Question: I can see that some methods on the are disabled.
Given below is the screenshot for 'com.sun.management.ThreadMXBean'

The <URL> for these MBean methods do not specify anything about the accessibility part.
I think it is a security feature, but I am not able to get a concrete answer for this.
The obvious second part to this question is how to create custom MBean implementations which can be selectively disabled on the jconsole.
Given below is the system config :
> JConsole version "1.7.0-b147" Java(TM) SE Runtime Environment (build 1.7.0-b147) Java HotSpot(TM) 64-Bit Server VM (build 21.0-b17, mixed mode)
:
The disabled methods are invokable from a stand alone process.
'''
MBeanServer server = ManagementFactory.getPlatformMBeanServer();
ObjectName name = new ObjectName("java.lang", "type", "Threading");
String operationName = "getThreadAllocatedBytes";
//1 is main thread
Object[] params = {1};
String[] signature = new String[]{"long"};
Object result = server.invoke(name, operationName, params, signature);
//Result is 682760 on my machine
System.out.println(result);
'''
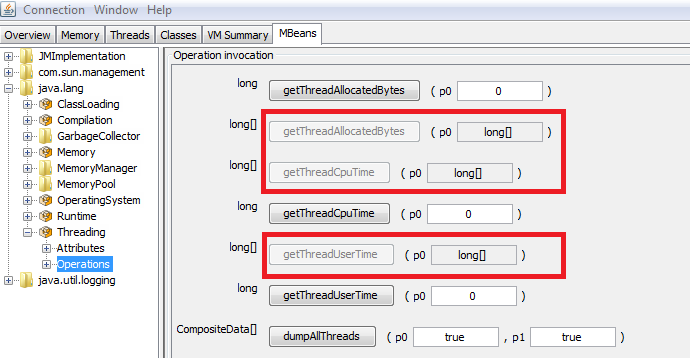
Answer: The reason is a little more benign, they are enabled only for operations which take in simple types - int or string. The disabled operations take in more complex types like arrays ( there is no facility to take in complex types, and nothing like say a Spring property editor which can convert a string to a complex type)
Here is a related question: <URL>
This is based on looking at the source code for JConsole from the OpenJDK site <URL>' . The allowed types are primitives, primitives wrappers, array of primitives,